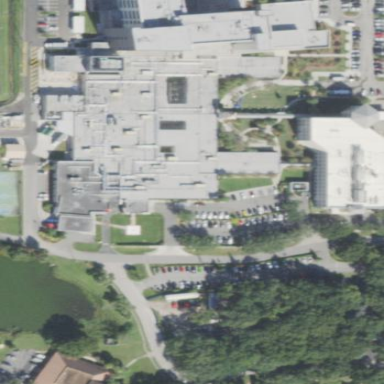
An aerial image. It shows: Healthcare facility identified as hospital.